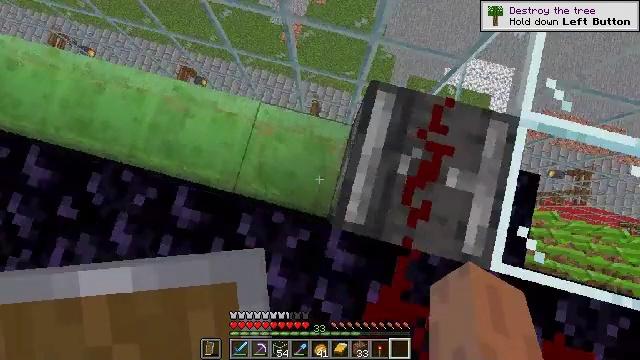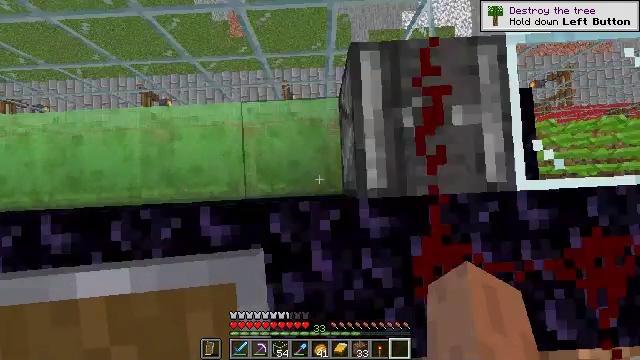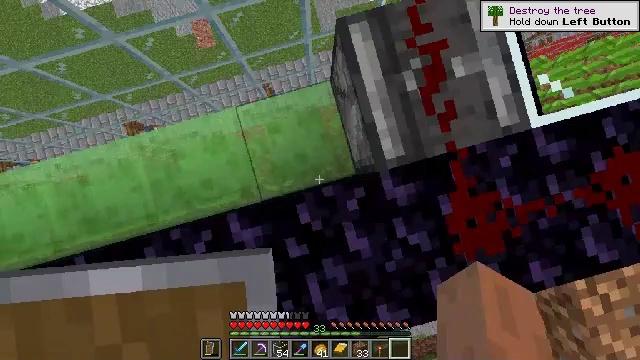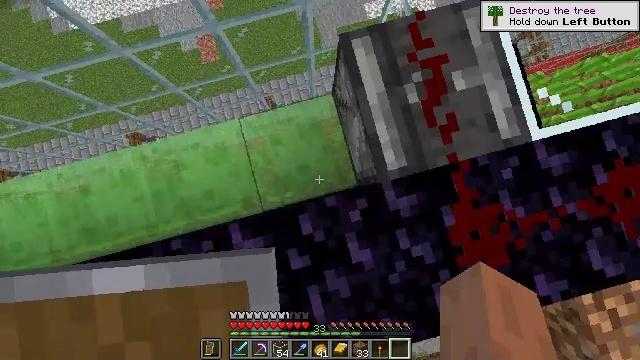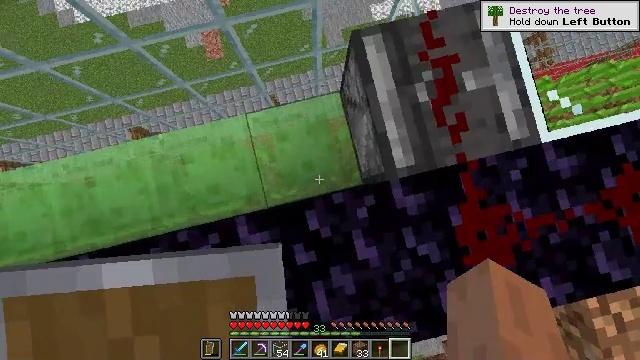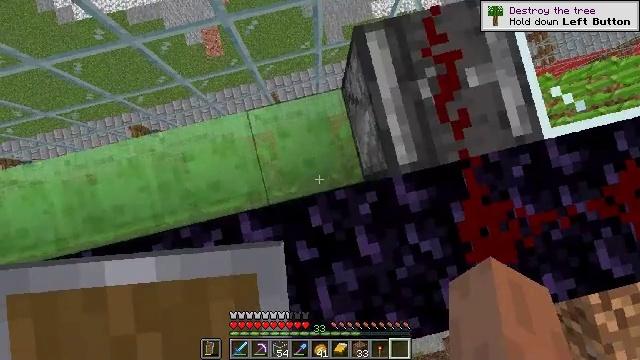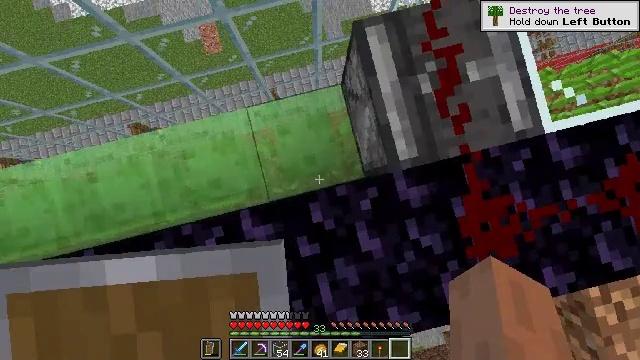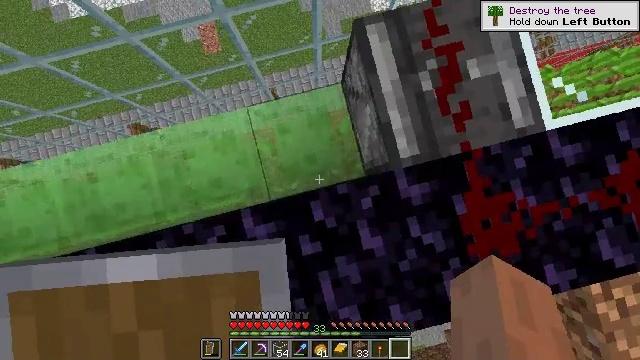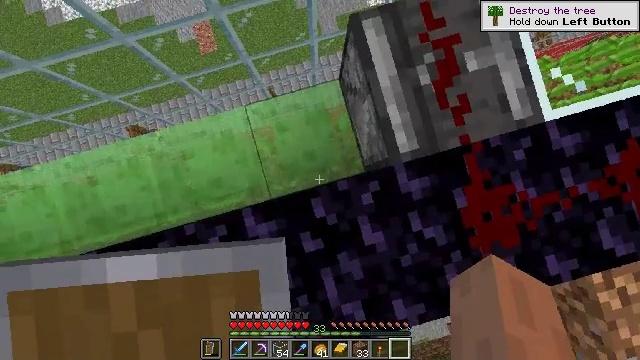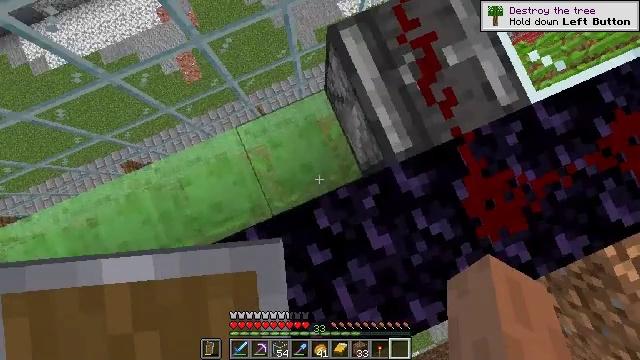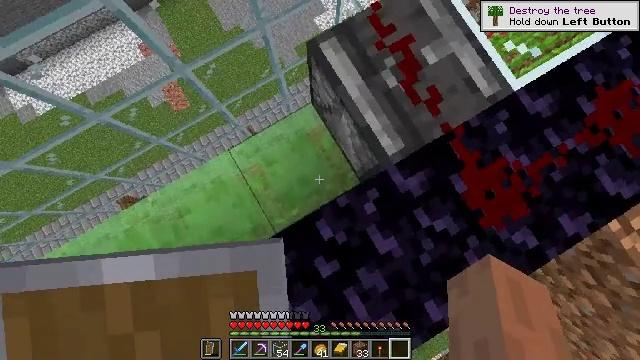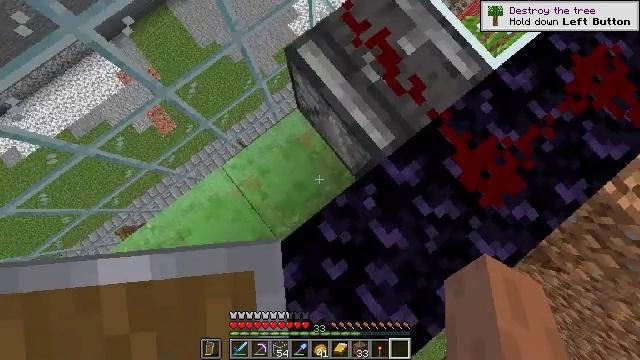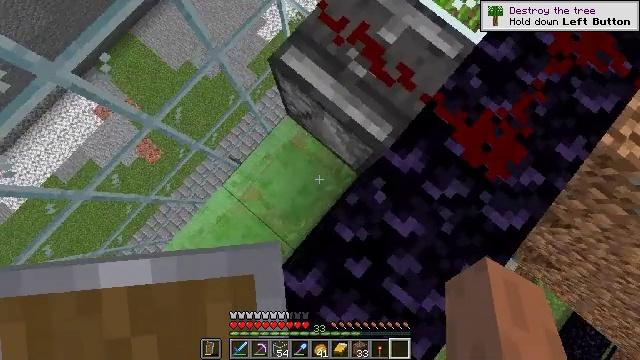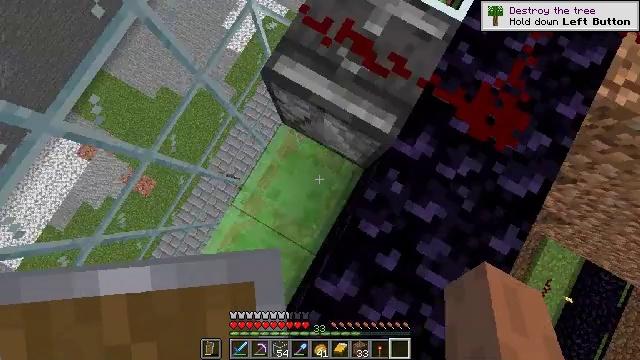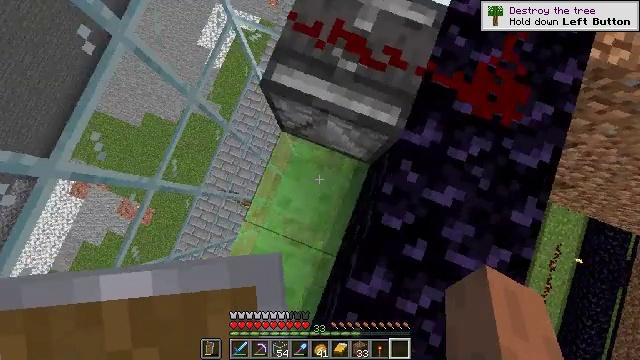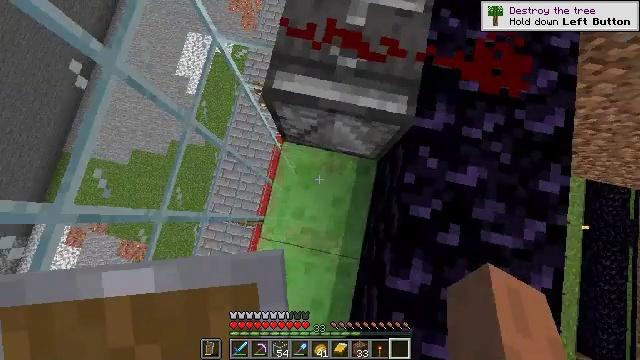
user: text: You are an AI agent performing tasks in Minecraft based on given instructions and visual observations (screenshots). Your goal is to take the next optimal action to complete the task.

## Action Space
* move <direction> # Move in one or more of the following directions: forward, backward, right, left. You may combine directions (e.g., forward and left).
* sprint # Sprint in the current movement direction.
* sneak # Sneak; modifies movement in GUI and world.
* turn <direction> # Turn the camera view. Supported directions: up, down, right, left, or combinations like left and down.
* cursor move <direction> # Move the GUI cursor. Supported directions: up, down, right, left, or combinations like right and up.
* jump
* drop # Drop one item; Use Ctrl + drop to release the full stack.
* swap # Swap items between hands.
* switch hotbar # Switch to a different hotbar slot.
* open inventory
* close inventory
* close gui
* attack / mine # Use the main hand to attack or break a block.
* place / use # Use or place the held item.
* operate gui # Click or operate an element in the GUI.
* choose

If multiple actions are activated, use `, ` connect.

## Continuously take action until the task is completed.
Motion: motion action
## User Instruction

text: Retrieve the observer from a structure.
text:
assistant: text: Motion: turn right and down
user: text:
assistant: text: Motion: turn right and down
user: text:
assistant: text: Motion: turn up
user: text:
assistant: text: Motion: turn left
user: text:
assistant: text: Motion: no_op
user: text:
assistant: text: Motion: no_op
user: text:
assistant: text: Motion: no_op
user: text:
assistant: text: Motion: turn right
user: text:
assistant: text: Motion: turn right and up
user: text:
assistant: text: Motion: turn right and up
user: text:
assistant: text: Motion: turn right
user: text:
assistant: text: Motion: move left, turn right
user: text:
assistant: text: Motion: move left, turn right
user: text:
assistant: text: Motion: move left, turn right
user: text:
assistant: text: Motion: turn right and up
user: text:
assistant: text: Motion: turn right and up
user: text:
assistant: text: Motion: turn right and up
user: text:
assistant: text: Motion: turn right and up
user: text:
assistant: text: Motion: turn right and up
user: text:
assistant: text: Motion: turn right and up
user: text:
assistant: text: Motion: turn up
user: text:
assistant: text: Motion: turn up
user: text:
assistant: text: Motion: no_op
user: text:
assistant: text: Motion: no_op
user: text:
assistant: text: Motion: turn left and down
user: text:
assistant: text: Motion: turn left and up
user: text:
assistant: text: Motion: no_op
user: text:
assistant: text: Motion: turn up
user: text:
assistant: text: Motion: no_op
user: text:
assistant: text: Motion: no_op